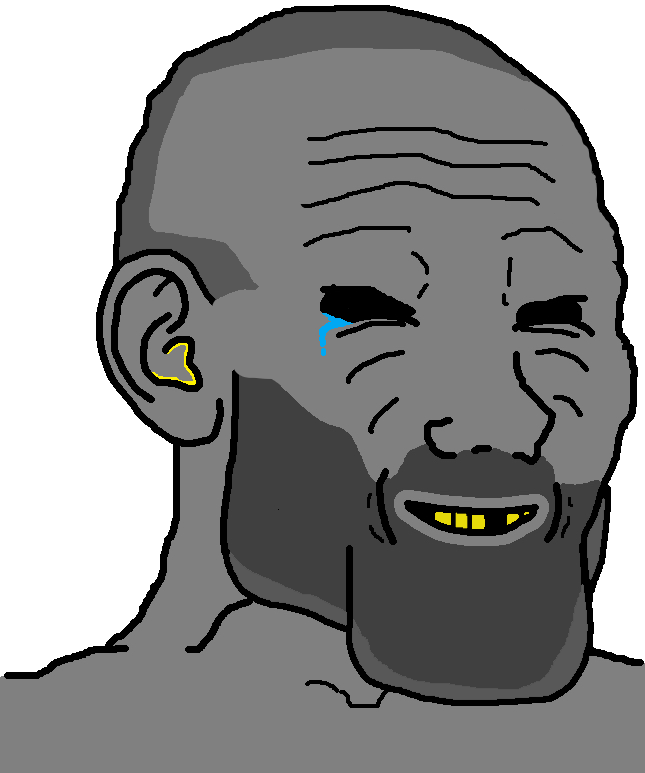
Label: 5_Grey_Chad